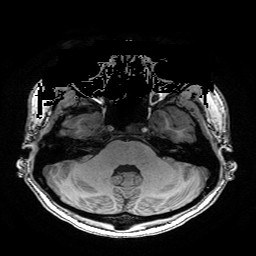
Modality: T1w
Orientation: coronal
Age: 23
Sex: female
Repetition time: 0.0077 s
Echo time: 0.0034 s